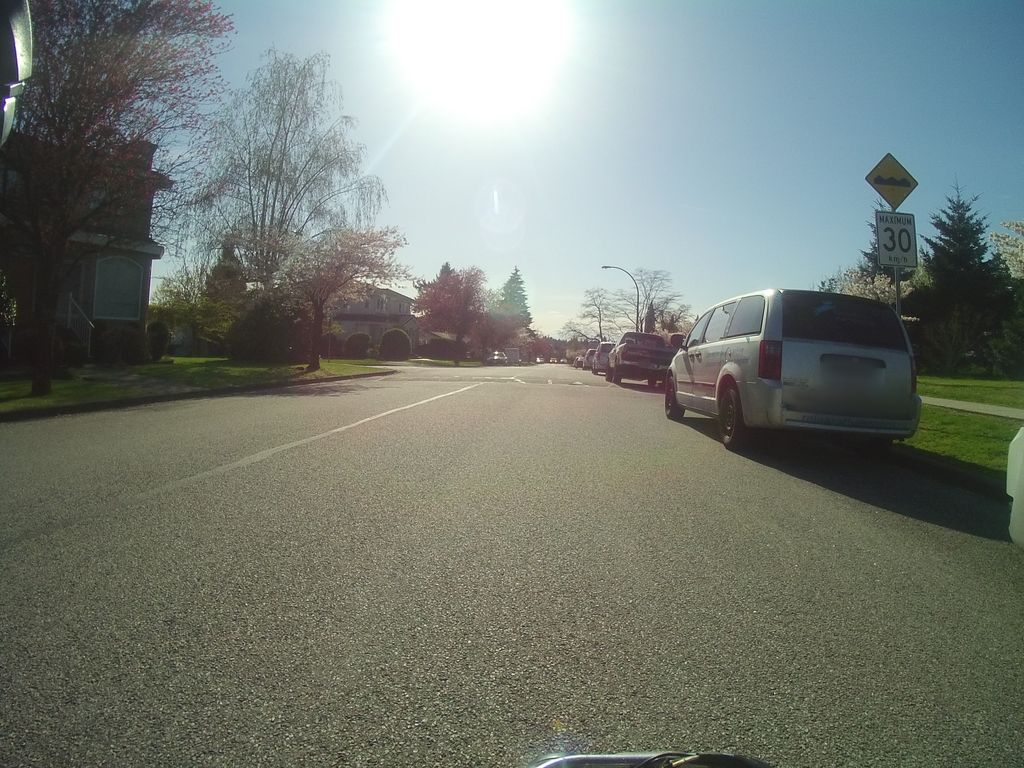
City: vancouver